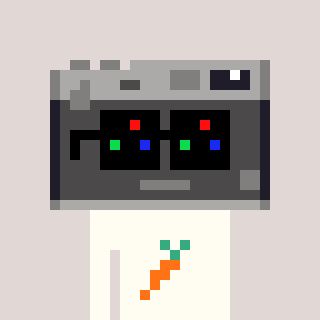
a pixel art character with square black sunglasses, a camera-shaped head and a grayscale-colored body on a warm background